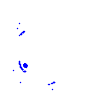
Particle: pion